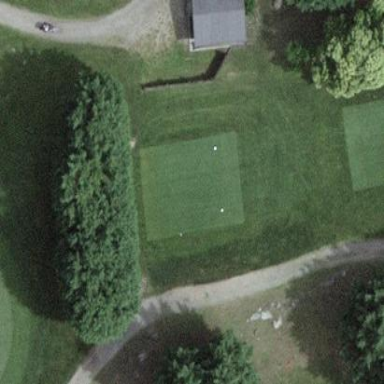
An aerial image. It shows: Golf tee on grassy land.